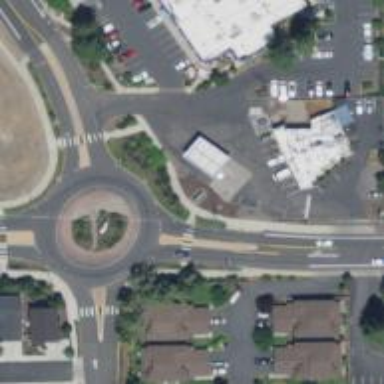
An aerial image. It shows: Secondary road around roundabout.